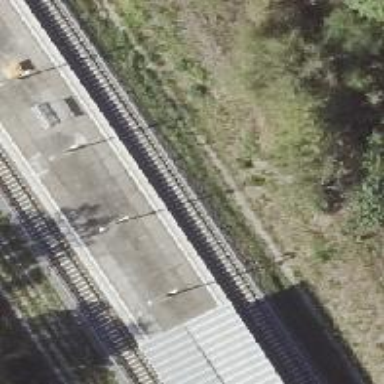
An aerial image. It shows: Light rail electrified railway.